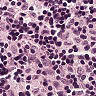
Metastatic tissue present: no